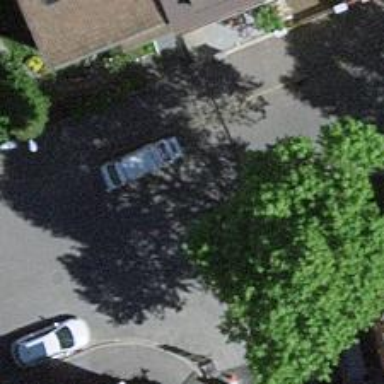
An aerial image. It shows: Asphalt living street with opposite cycleway.